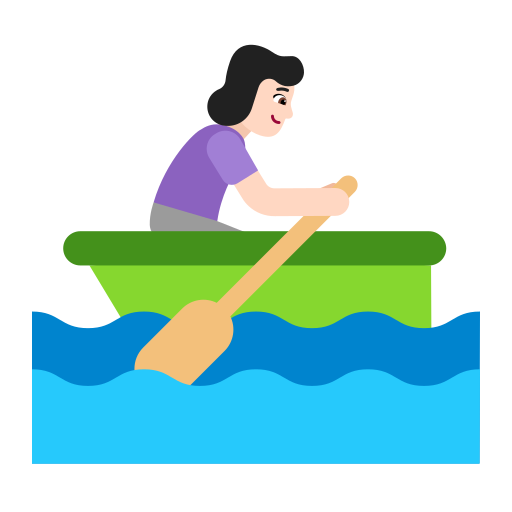
woman rowing boat flat light